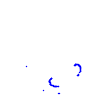
Particle: kaon